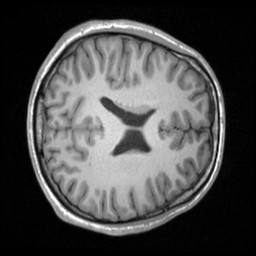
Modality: T1w
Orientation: axial
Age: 19
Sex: male
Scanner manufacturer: siemens
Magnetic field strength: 3 T
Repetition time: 1.9 s
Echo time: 0.00226 s